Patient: sex M, age 44
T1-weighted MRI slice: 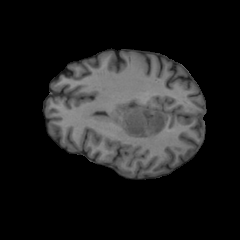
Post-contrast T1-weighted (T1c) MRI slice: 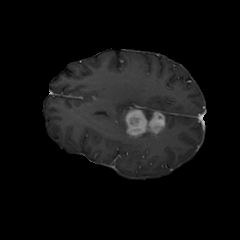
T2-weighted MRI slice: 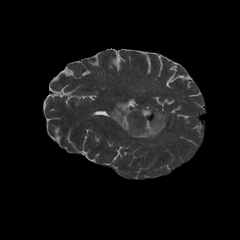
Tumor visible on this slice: yes
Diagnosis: Glioblastoma, IDH-wildtype
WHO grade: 4